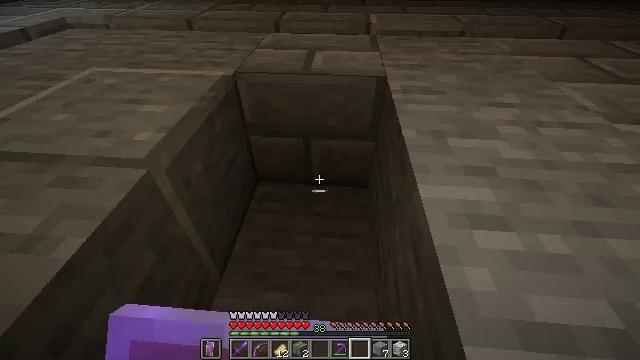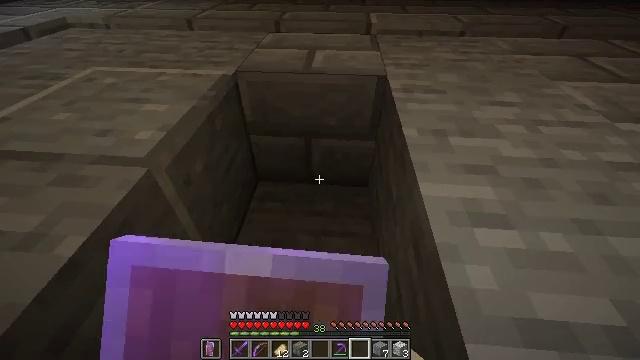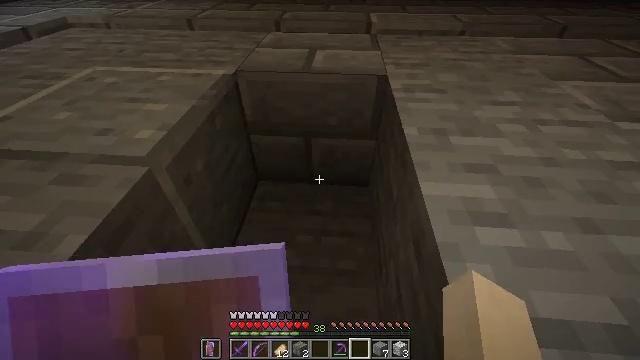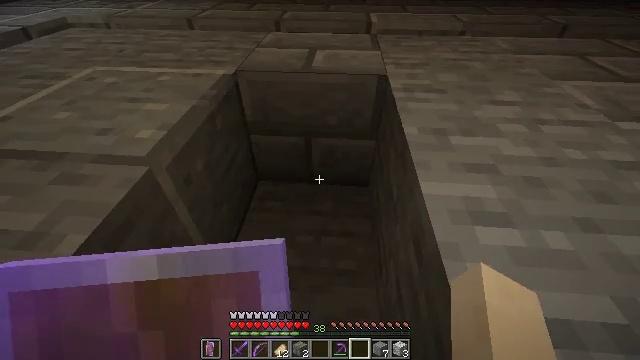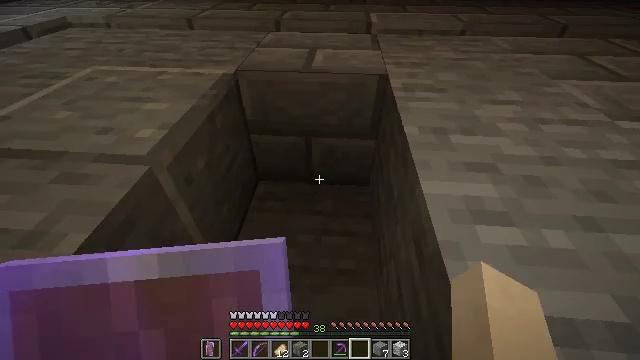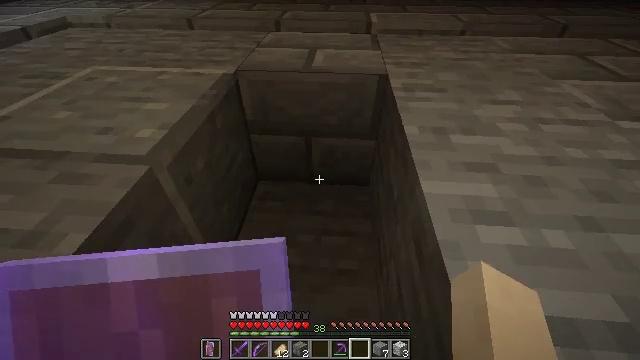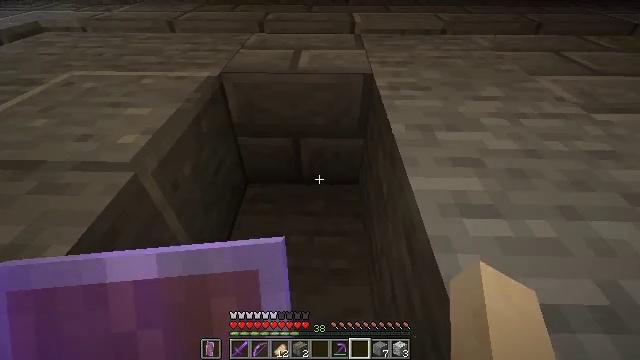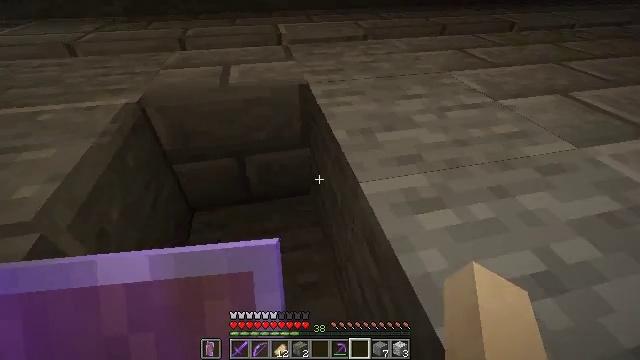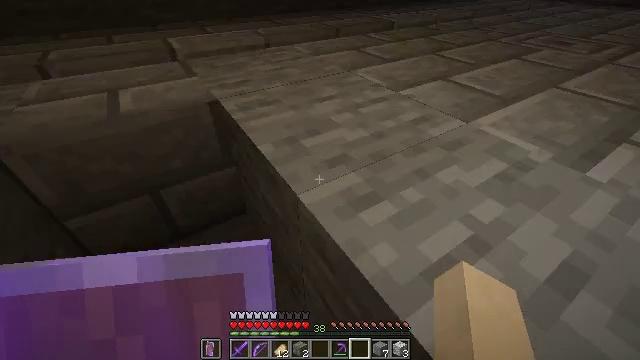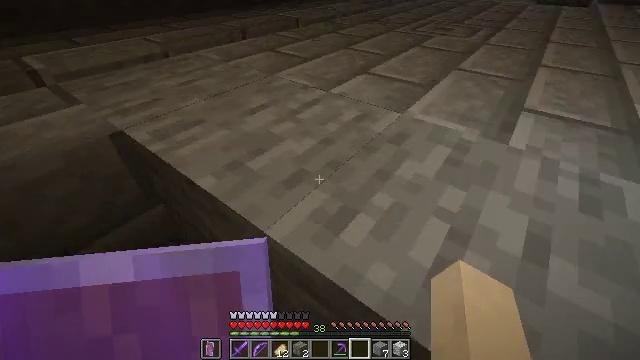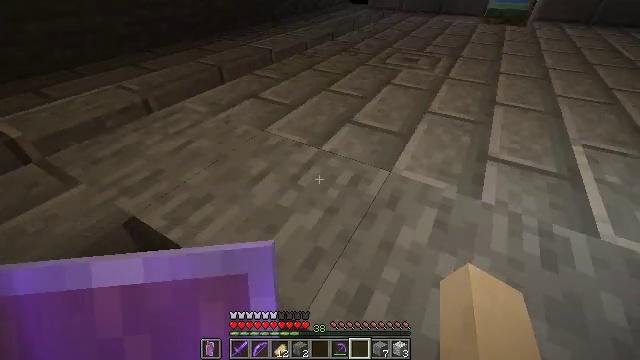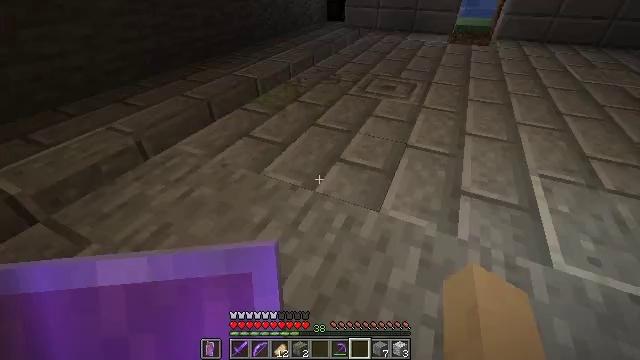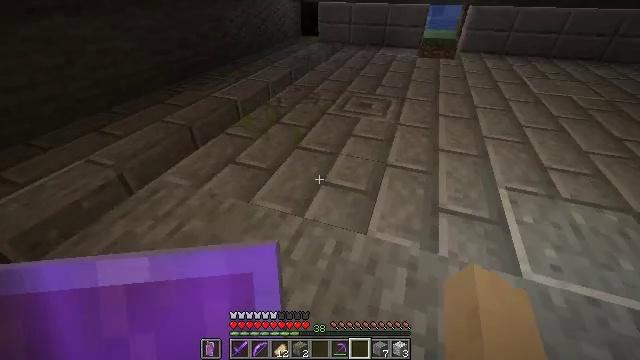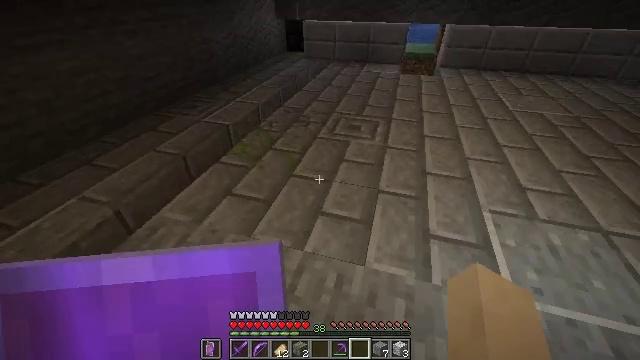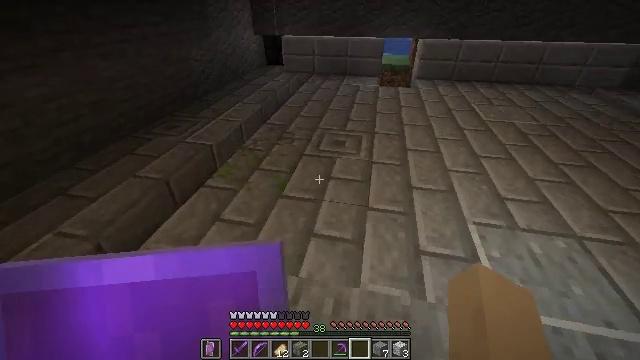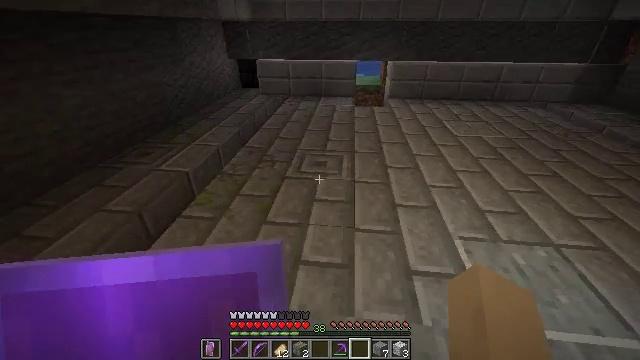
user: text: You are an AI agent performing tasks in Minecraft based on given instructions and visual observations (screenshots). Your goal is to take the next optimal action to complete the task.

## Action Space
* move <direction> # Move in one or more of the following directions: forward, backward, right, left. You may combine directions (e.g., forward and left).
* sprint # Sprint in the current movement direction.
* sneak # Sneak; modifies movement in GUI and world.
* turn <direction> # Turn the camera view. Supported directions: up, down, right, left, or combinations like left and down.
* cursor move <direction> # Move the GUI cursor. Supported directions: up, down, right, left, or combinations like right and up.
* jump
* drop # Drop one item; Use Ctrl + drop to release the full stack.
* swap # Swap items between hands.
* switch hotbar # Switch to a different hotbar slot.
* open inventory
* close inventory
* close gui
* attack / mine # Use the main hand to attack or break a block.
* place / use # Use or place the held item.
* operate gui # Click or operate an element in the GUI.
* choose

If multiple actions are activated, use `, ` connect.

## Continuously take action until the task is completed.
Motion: motion action
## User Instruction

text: craft item cracked stone bricks
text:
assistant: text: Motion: move back, use / place
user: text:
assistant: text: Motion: move back
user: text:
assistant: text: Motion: no_op
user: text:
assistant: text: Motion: no_op
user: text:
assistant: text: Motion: no_op
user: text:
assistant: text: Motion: turn right
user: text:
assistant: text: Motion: move forward, turn right and up
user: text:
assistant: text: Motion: move forward, turn right and up
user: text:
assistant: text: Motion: move forward, turn right
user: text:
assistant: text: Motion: move forward, turn right, jump
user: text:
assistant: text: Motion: move forward, turn right, jump
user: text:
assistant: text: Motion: move forward, turn right and up, jump
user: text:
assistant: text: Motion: move forward, turn right and up, jump
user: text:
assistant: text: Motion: move forward, turn right and up
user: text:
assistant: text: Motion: move forward, sprint, turn right and up
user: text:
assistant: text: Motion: move forward, sprint, turn right and up
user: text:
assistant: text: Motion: move forward, sprint, turn right and up
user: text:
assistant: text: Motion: move forward, sprint
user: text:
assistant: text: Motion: move forward, sprint, turn right and up
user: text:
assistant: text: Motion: move forward, sprint, turn right and up
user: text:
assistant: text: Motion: move forward, sprint
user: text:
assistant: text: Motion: move forward, sprint
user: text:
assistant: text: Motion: move forward, sprint
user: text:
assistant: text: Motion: move forward, sprint
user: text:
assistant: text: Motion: move forward, sprint
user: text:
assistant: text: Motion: move forward, sprint
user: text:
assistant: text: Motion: move forward, sprint
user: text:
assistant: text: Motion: move forward, sprint
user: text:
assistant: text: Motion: move forward, sprint
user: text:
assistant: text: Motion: move forward, sprint